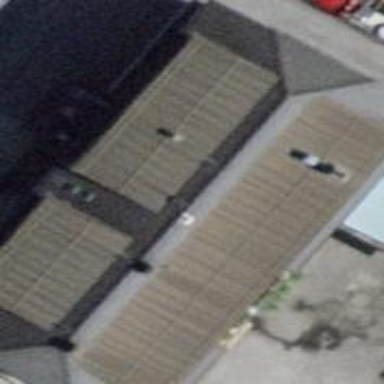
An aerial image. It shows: Car repair shop.